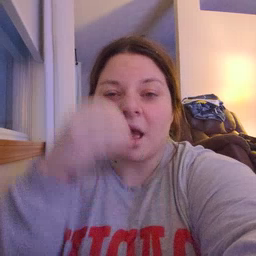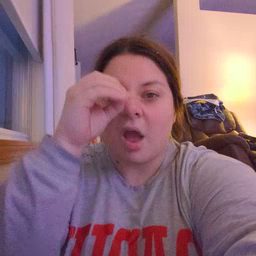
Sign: owl